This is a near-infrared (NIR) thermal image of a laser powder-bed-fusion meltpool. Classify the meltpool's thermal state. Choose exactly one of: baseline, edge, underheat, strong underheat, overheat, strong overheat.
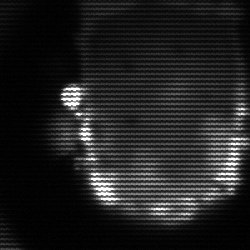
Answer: baseline